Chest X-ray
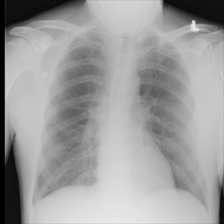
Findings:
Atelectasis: negative
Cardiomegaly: negative
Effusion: negative
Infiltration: positive
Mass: negative
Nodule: negative
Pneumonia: negative
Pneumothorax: negative
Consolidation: negative
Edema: negative
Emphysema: negative
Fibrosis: negative
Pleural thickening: negative
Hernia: negative